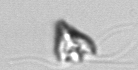
Label: Pyramimonas_longicauda